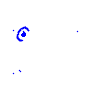
Particle: kaon